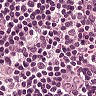
Metastatic tissue present: no